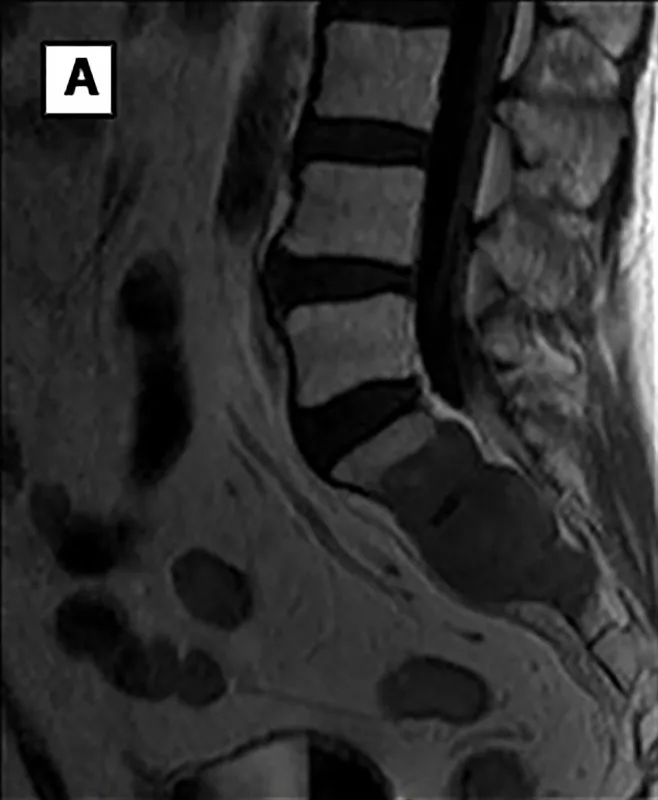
MR image and histology of the sacral mass. (A) T1-weighted MR image shows a highly invasive sacral metastasis.
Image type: radiology (mri)